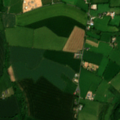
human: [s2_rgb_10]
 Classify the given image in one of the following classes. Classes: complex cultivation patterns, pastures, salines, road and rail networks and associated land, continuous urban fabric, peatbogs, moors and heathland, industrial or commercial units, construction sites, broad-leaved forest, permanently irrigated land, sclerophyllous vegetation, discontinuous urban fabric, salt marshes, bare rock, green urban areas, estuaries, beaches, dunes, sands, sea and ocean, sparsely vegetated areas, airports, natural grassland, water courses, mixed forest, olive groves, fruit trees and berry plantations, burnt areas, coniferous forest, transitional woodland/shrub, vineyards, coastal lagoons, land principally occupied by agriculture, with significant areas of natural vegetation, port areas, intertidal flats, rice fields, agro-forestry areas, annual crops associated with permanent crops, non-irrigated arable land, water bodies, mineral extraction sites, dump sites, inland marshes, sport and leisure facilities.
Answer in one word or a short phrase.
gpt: non-irrigated arable land, pastures